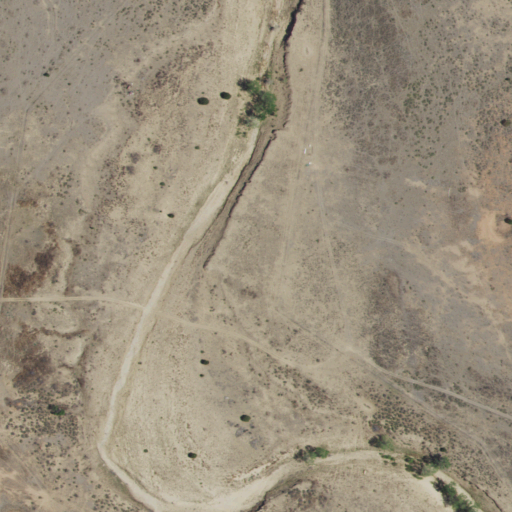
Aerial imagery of valley in New Mexico named Carrizo Canyon containing grassland and shrub